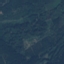
Land use / land cover: Forest